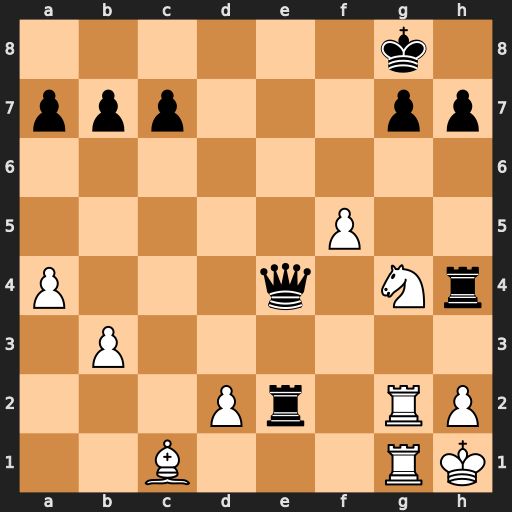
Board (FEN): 6k1/ppp3pp/8/5P2/P3q1Nr/1P6/3Pr1RP/2B3RK
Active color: w
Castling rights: -
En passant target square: -
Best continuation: Nf6+ Kf7 Nxe4